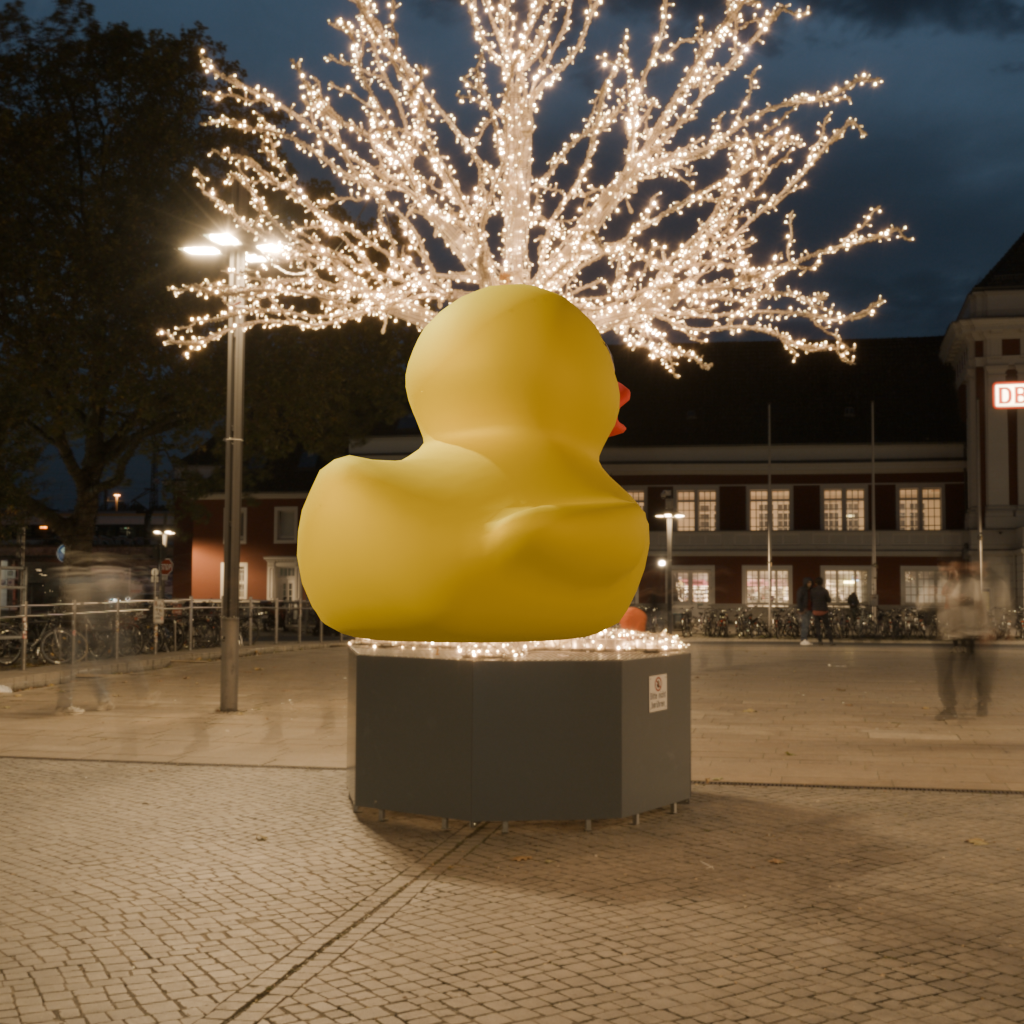
an image of a yellow rubber duck seen from <back_right> in a city square with illuminated trees at night.